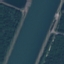
Label: River